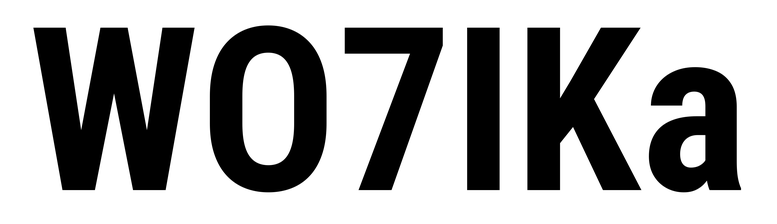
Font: Roboto_Condensed_Bold